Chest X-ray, PA view. Patient: 30 years old, sex M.
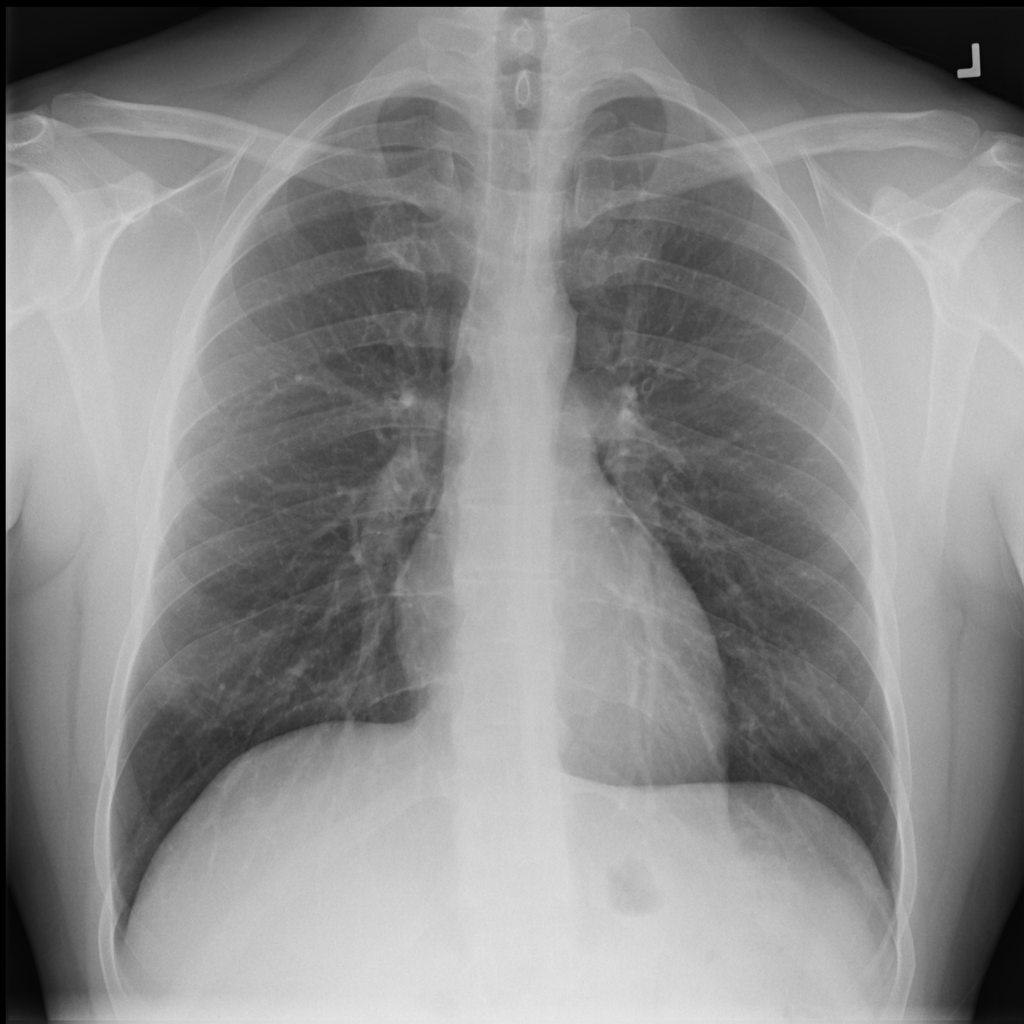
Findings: No Finding